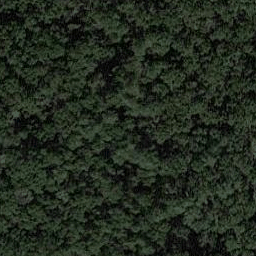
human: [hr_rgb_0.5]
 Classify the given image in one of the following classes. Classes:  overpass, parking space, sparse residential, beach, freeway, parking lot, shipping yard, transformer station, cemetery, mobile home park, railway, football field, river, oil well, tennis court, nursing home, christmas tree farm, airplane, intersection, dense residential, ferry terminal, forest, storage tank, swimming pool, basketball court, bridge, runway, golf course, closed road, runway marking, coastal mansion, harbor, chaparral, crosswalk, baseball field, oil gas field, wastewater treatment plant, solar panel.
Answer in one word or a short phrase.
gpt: forest